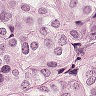
Metastatic tissue present: yes